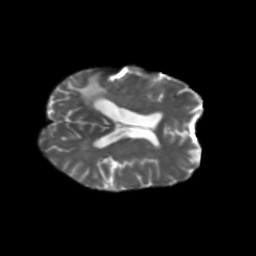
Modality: T2w
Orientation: axial
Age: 58
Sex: female
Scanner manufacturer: siemens
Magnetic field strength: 3 T
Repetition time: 5.25 s
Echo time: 0.08 s